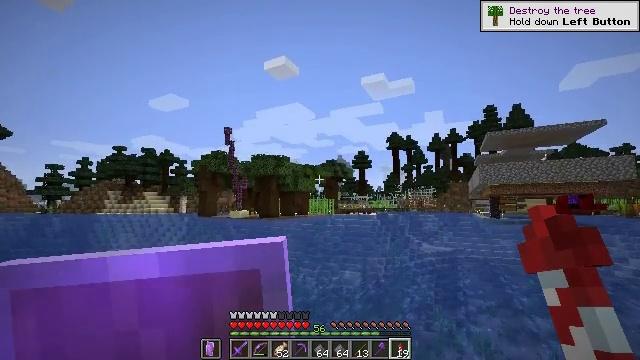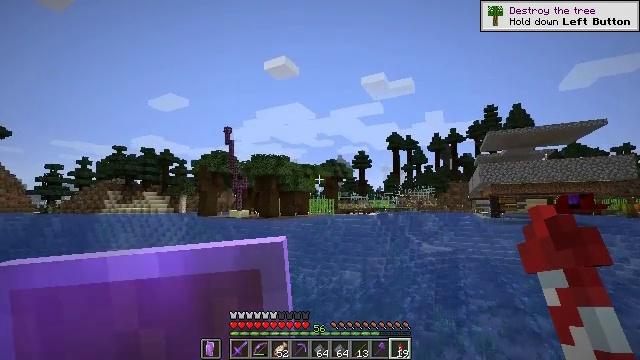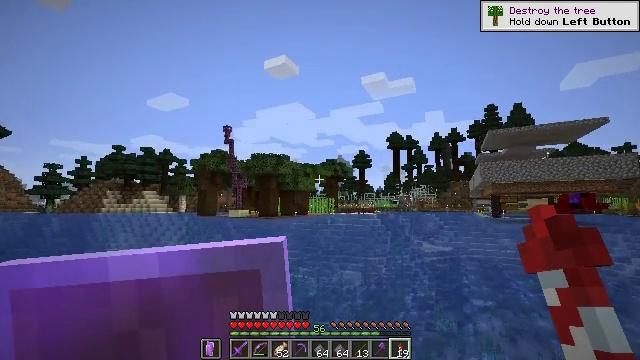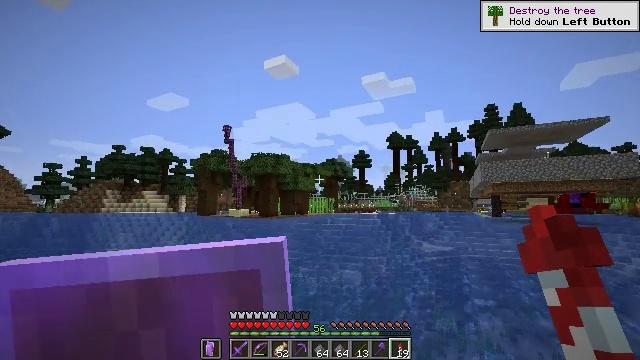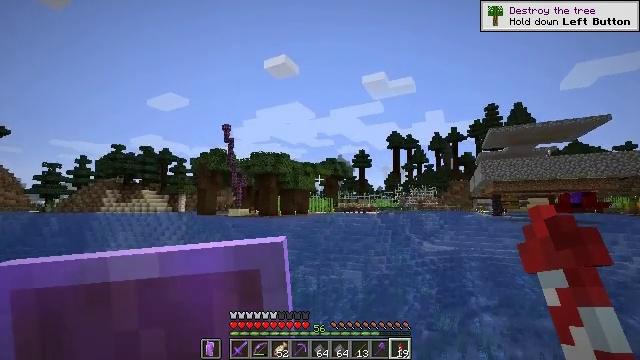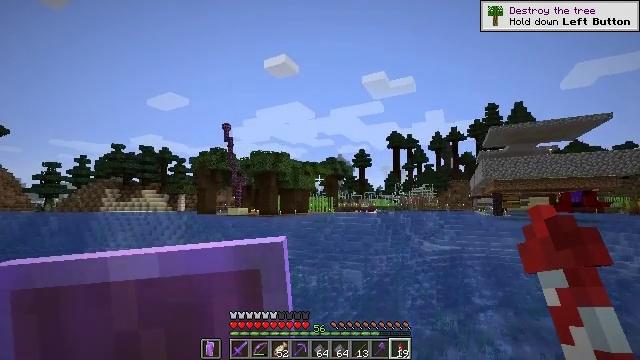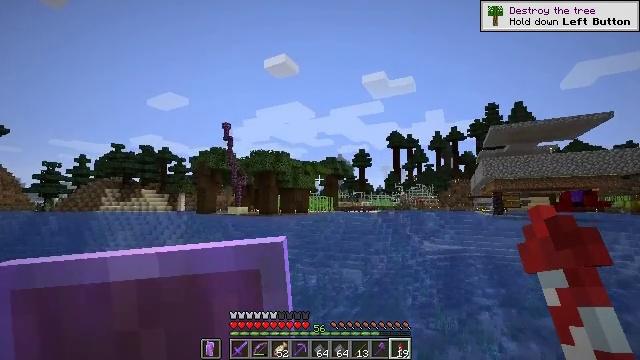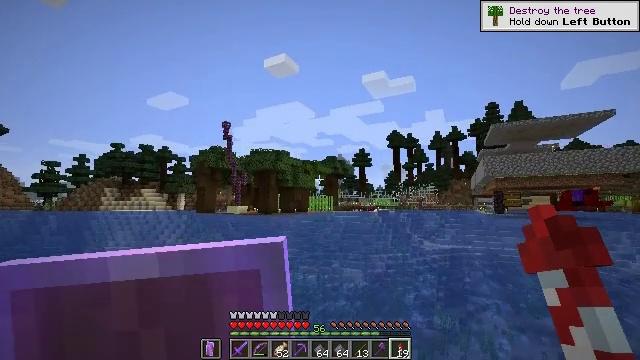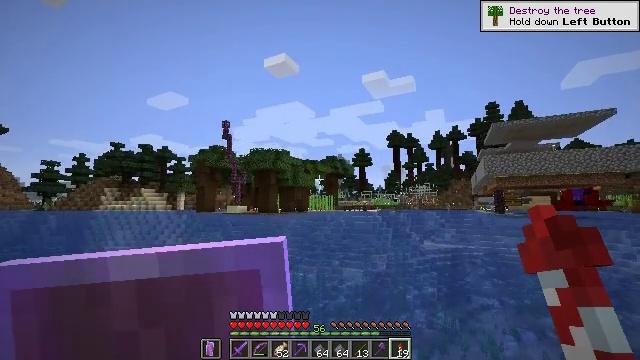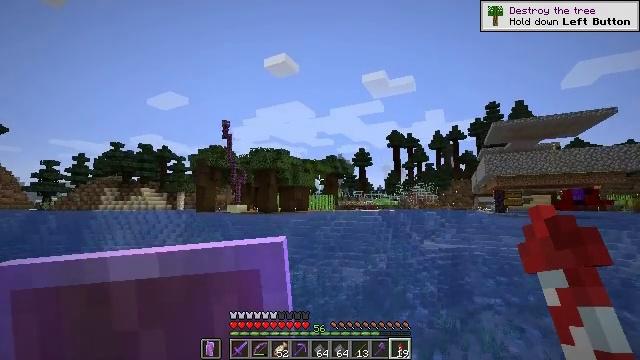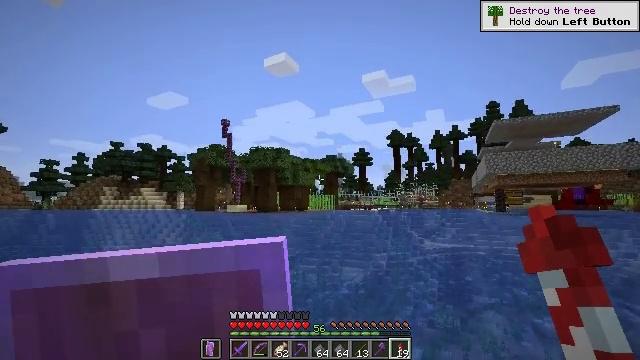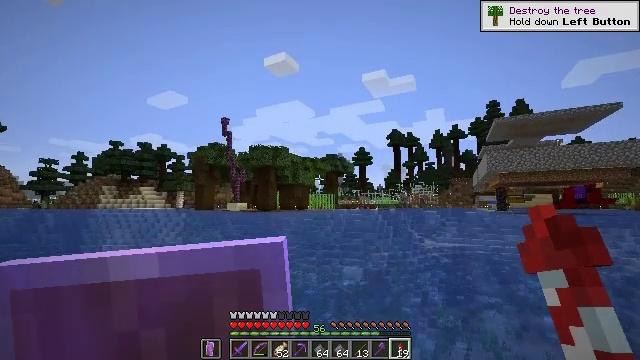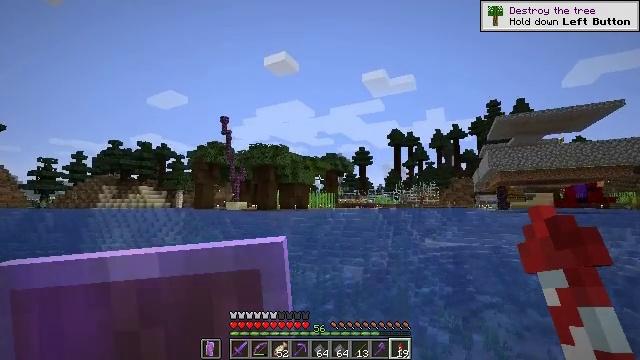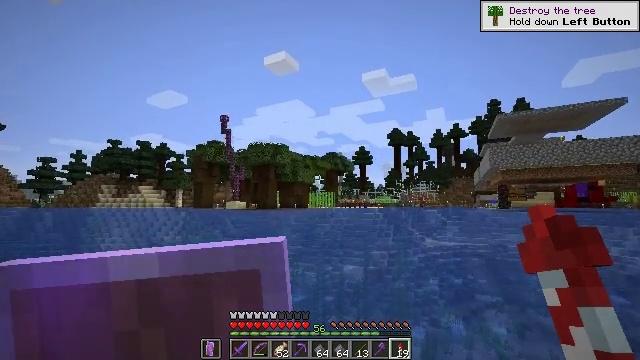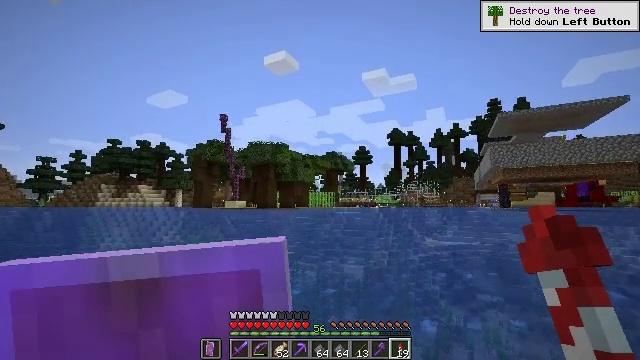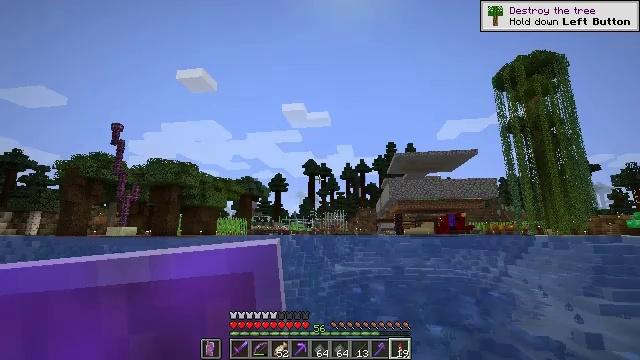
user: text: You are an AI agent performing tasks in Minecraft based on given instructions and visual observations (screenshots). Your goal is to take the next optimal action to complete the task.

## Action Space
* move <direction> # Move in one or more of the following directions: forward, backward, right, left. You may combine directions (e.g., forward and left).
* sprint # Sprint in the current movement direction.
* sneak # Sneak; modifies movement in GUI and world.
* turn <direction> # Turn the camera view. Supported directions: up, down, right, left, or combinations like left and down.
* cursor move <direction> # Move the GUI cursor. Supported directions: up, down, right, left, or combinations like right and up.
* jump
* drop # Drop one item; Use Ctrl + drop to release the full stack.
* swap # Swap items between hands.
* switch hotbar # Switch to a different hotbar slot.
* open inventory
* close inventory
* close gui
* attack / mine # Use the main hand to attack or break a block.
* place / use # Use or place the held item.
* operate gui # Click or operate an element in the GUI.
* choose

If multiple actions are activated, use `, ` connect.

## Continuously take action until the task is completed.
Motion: motion action
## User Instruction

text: Craft paper with the crafting table.
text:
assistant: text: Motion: no_op
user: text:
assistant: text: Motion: no_op
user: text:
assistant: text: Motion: no_op
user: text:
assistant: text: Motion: move back
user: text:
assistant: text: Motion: move back
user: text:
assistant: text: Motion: move back
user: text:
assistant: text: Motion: move back
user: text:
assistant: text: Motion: move back
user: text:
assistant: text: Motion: move back
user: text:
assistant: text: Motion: move back
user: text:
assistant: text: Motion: move back
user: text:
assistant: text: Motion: move back
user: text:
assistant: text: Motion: move back
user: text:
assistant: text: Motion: move back
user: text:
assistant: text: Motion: move forward, sprint, turn right and up, use / place
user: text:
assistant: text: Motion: move forward, sprint
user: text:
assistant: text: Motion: move forward, sprint
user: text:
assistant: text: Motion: move forward, sprint
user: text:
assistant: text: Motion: move forward, sprint
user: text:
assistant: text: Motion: move forward, sprint
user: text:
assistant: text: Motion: move forward, sprint
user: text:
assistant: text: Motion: move forward, sprint
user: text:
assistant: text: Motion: move forward, sprint
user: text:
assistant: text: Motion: move forward, sprint
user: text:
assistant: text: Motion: move forward, sprint
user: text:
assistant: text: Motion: move forward, sprint
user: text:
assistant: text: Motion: move forward, sprint
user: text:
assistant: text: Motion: move forward, sprint, turn left
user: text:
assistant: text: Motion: move forward, sprint, turn left
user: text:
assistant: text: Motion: move forward, sprint, turn left